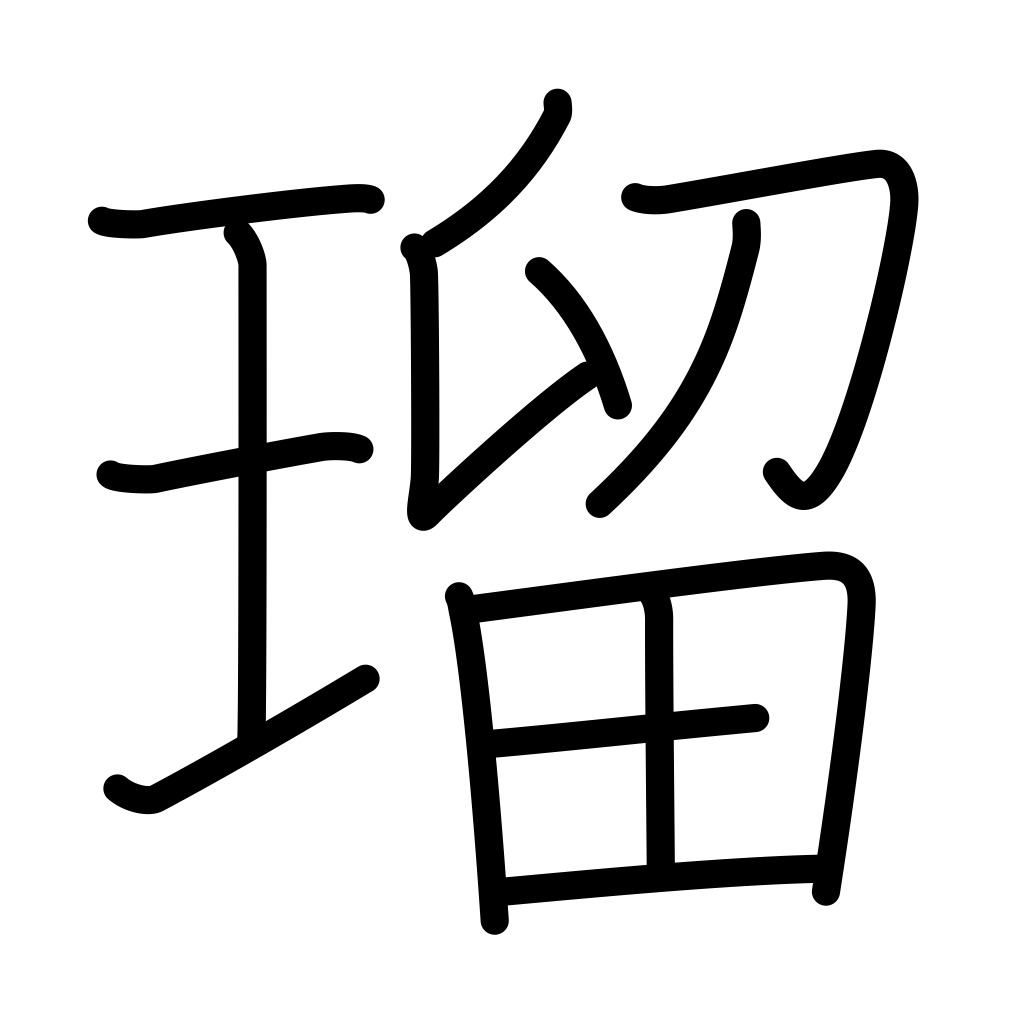
Meaning: lapis lazuli